Interaction volume radius: 5 \u00c5
Interaction volume height: 10 \u00c5
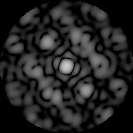
Disorder parameter: 0.5284